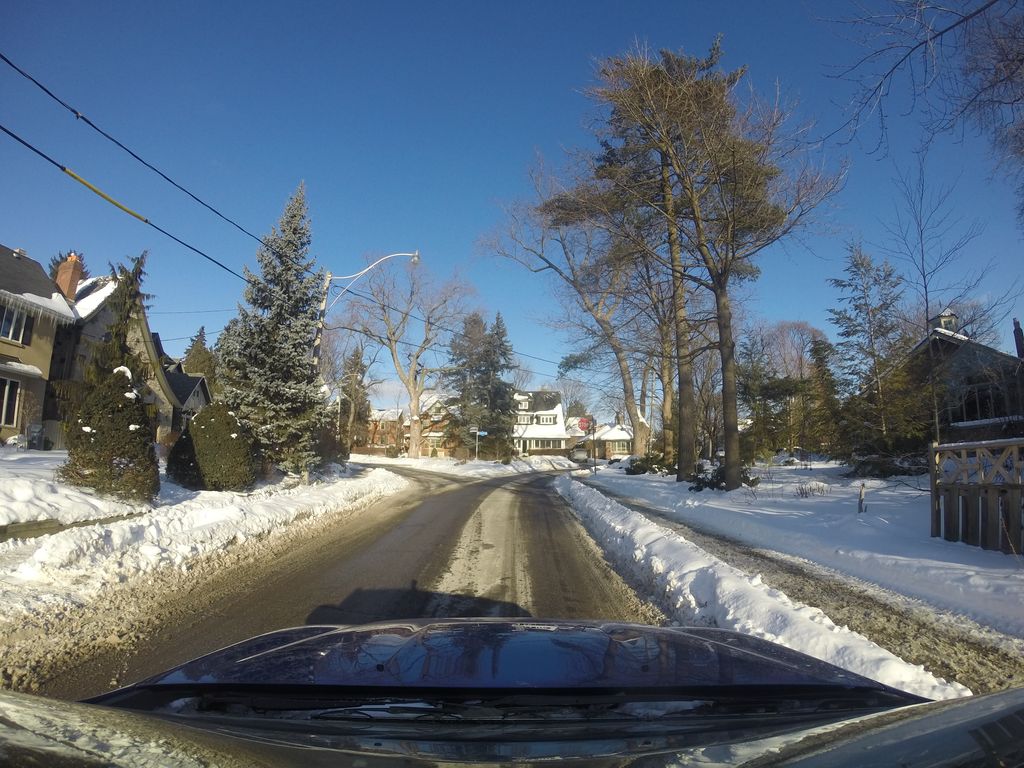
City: toronto